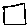
Label: square